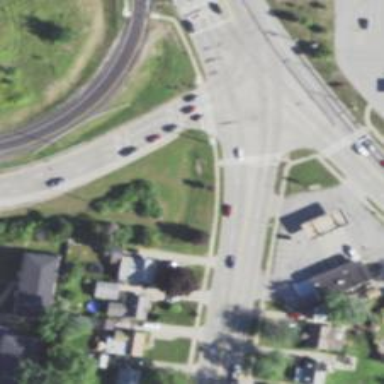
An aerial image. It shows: Tertiary road with separate sidewalk.